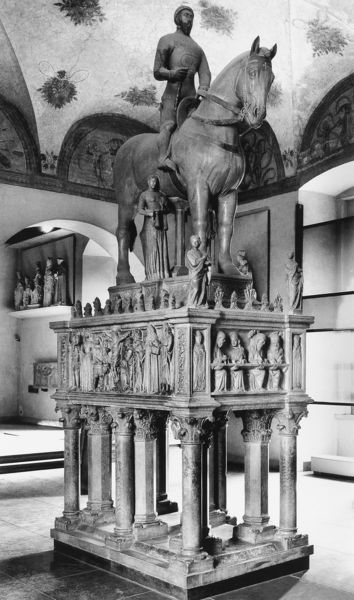
Titel: Grabmal des Bernabò Visconti
Künstler: Bonino da Campione
Standort: Herkunftsort: Conca, S. Giovanni (EU - I)
Institution: Mailand, Castello Sforzesco
Schlagwörter: mann, säule, säulen, sockel, stein, innenraum, kirche, figur, innen, pferd, reiter, skulptur, statue, zügel, relief, figuren, rundbogen, kuppel, könig, halle, foto, gewölbe, denkmal, schwarzweiß, ritter, fries, sims, skulpturen, grab, romanik, viereckig, heilige, museum, postament, grabmal, reiterstandbild, stin, sarkophag, epitaph, sälchen, fgiur, karitel